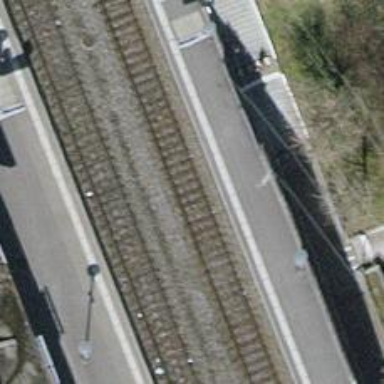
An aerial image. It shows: Public transport stop position along the railway.